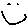
Label: smiley face